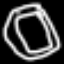
Label: donut